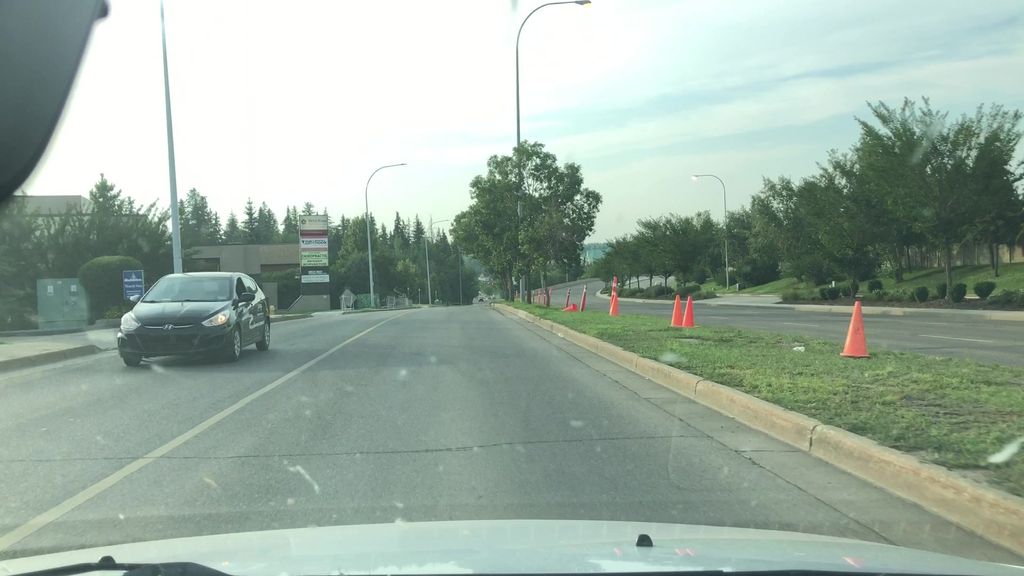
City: edmonton